Question: Hi i would like to query a table based on its primary key.
i have tried both
'''
var deviceDetails = (from d in db.Devices
where d.DeviceId == pointDetails.DeviceId
select d).ToList();
'''
'''
var deviceDetails = db.Devices.Single(d => d.DeviceId == pointDetails.DeviceId)
'''
I know these return different types but this is not the issue right now.
This statement throws an invalidCastException and i dont know why. PointDetails.DeviceId is definitely a valid int. The exception is thrown even if i replace this with a hard coded int.
here is the relevant parts of the stack trace.
'''
at System.Data.SqlClient.SqlBuffer.get_Int32()
at System.Data.SqlClient.SqlDataReader.GetInt32(Int32 i)
at Read_Device(ObjectMaterializer'1 )
at System.Data.Linq.SqlClient.ObjectReaderCompiler.ObjectReader'2.MoveNext()
at System.Collections.Generic.List'1..ctor(IEnumerable'1 collection)
at System.Linq.Enumerable.ToList<URL>
'''
Any Help is apreciated as i'm out of ideas.
Here is the Class definition of Device
'''
[global::System.Data.Linq.Mapping.TableAttribute(Name="dbo.Devices")]
public partial class Device : INotifyPropertyChanging, INotifyPropertyChanged
{
private static PropertyChangingEventArgs emptyChangingEventArgs = new PropertyChangingEventArgs(String.Empty);
private int _DeviceId;
private int _DeviceTypeId;
private string _DeviceName;
private string _DeviceMACAddress;
private string _DeviceIPAddress;
private string _DeviceSubnetMask;
private string _DeviceGatewayAddress;
private int _ZoneId;
private int _TelevisionTypeId;
private int _DeviceStatusId;
private byte _DeviceIsModified;
private int _DeviceSetupBaudRate;
private int _DeviceConfigId;
private byte _DeviceSetupIsInputInternalPower;
private int _DeviceBedSensorInput;
private int _DeviceEnsuiteSensorInput;
private int _DeviceRoomSensorInput;
private string _DeviceSetupString1;
private string _DeviceSetupString2;
private string _DeviceSetupString3;
private string _DeviceSetupString4;
private byte _DeviceSetupIsWiegand;
private int _DeviceSetupOptionId;
private byte _DeviceSetupIsLightMomentary;
private string _DeviceTestDateTime;
private string _DeviceTestResults;
'''
Here is the SQL Design

I selected one colmun at at time to find the one causing the cast exception and it is DeviceStatusId.
What are the constraints on a tinyInt type in SQL? Any suggestions to make this cast correctly
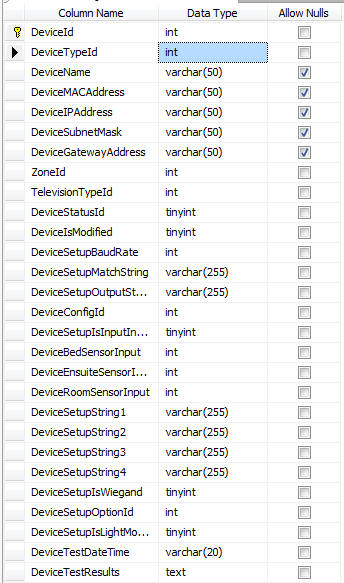
Answer: I don't think the error is necessarily in your 'where' predicate, but in your 'select' (at least indirectly). It's likely that a column in the database (not necessarily the 'DeviceId' column) is of a different type than a property in the compiled C# code. It could be as simple as a column being nullable (and containing a null value somewhere) where the code's property is not nullable.
Note where the exception is happening. This line suggests that it's when the results are enumerated, not when the 'where' clause is evaluated (the call to "ToList"):
'''
System.Linq.Enumerable.ToList<URL>
'''
And this line suggests that it's when an instance is being constructed (or rather, when an "object" is being "materialized"):
'''
Read_Device(ObjectMaterializer'1 )
'''
As does this one (the call to the constructor):
'''
System.Collections.Generic.List'1..ctor(IEnumerable'1 collection)
'''
Basically, there's at least one column that doesn't match the code and at least one record which takes advantage of that discrepancy. When that happens, the constructor for the object being built throws an exception, because it can't make sense of the data it's receiving.